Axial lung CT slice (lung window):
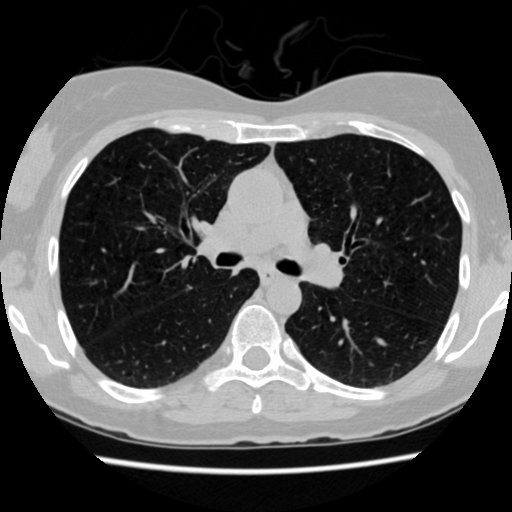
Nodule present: no